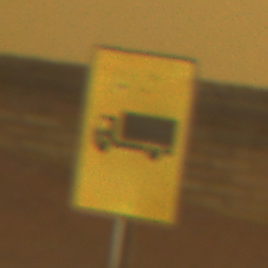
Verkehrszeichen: KFZZulaessigeGesamtmasse3Komma5TOhnePfeilsymbol
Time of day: Night
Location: Outdoor (Urban)
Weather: Clear
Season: NotSpecified
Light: Artificial